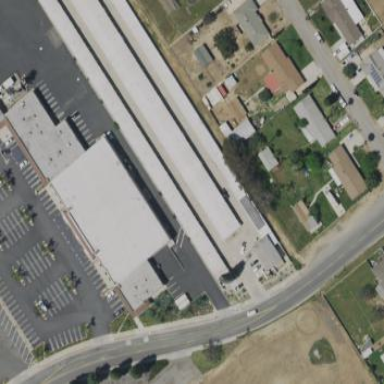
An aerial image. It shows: Warehouse building.